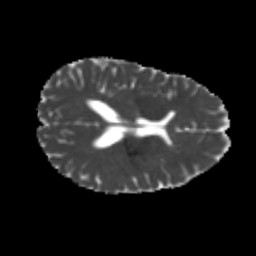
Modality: MD
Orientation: axial
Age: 21
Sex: female
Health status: healthy
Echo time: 0.074 s